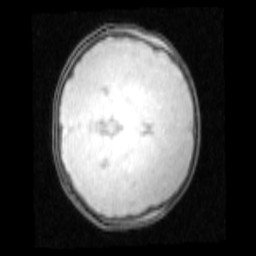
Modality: PDw
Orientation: axial
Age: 13
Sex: female
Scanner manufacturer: siemens
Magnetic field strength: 3 T
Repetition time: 0.25 s
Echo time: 0.00103 s